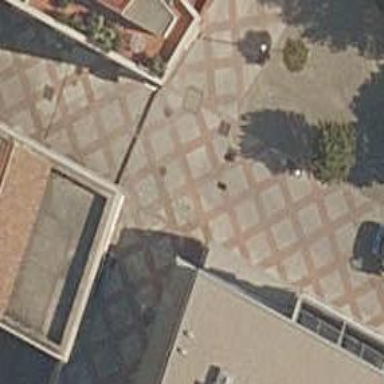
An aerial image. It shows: Pedestrian road paved with paving stones.